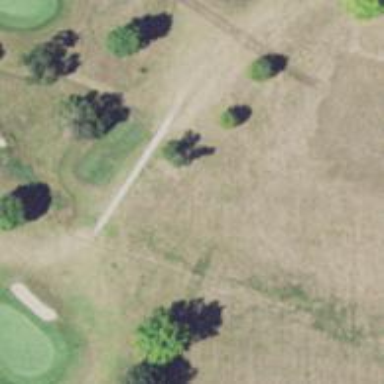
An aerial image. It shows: Path for both road and golf.